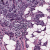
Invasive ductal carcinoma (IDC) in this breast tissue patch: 1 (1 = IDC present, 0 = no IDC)